Question: This is a diagram of a Rubik's Cube. Given an initial state (above), you can perform the standard 18 operations to find the minimum number of moves required to get the Rubik's Cube to the given state (below). We disregard isomorphism; we only ensure that the transformation is valid within the current view.
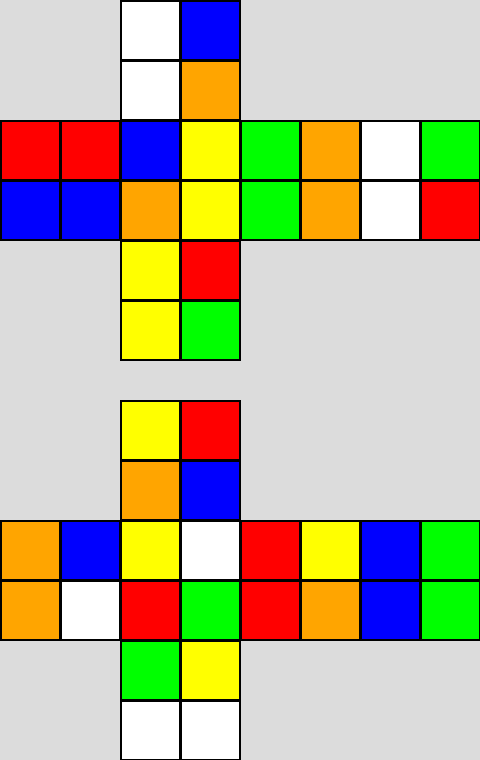
Answer: 5